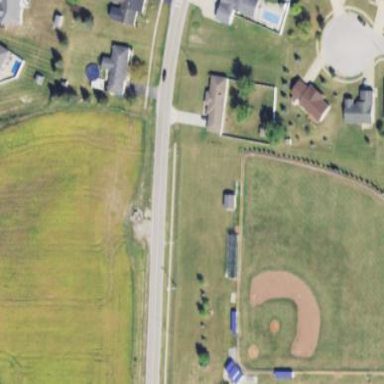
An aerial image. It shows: Baseball pitch for leisure land.